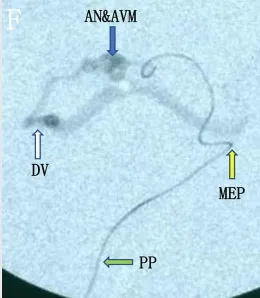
Lateral view ] in the operation showed that the microcatheter had crossed the most external point (MEP) of the anterior choroidal artery (AChoA), and the microcatheter tip rested on the right point, as our planned onyx reflux point was distal to the MEP.
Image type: radiology (ct)